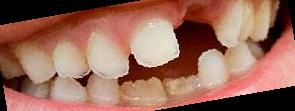
Condition: hypodontia